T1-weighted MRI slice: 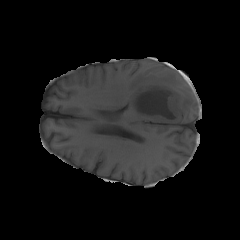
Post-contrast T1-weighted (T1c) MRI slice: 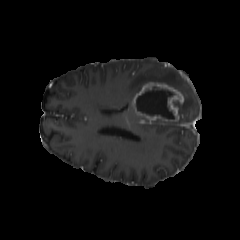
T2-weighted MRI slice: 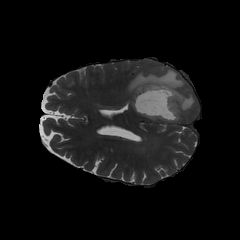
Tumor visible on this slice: yes